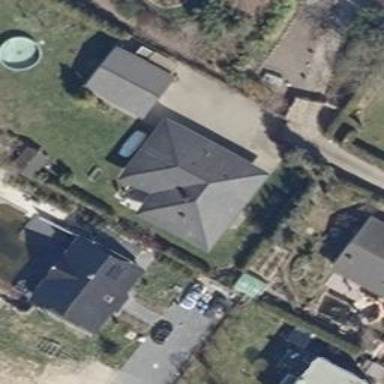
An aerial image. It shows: Detached building with gabled roof.